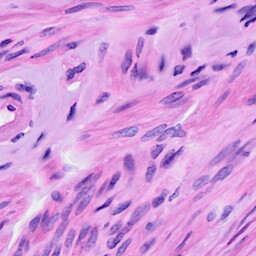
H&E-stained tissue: Ovarian